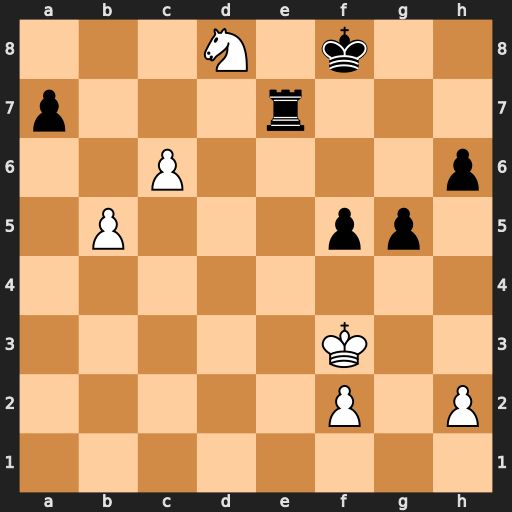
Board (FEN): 3N1k2/p3r3/2P4p/1P3pp1/8/5K2/5P1P/8
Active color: w
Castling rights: -
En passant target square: -
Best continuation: c7 Rxc7 Ne6+ Ke8 Nxc7+